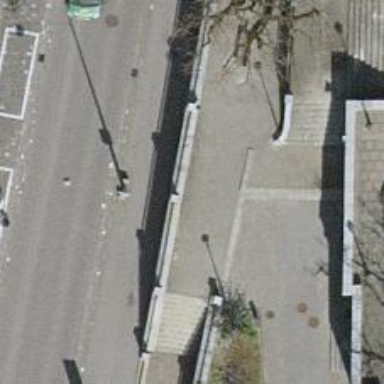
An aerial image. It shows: Set of steps made of paving stones.